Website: home-depot
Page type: account-selection
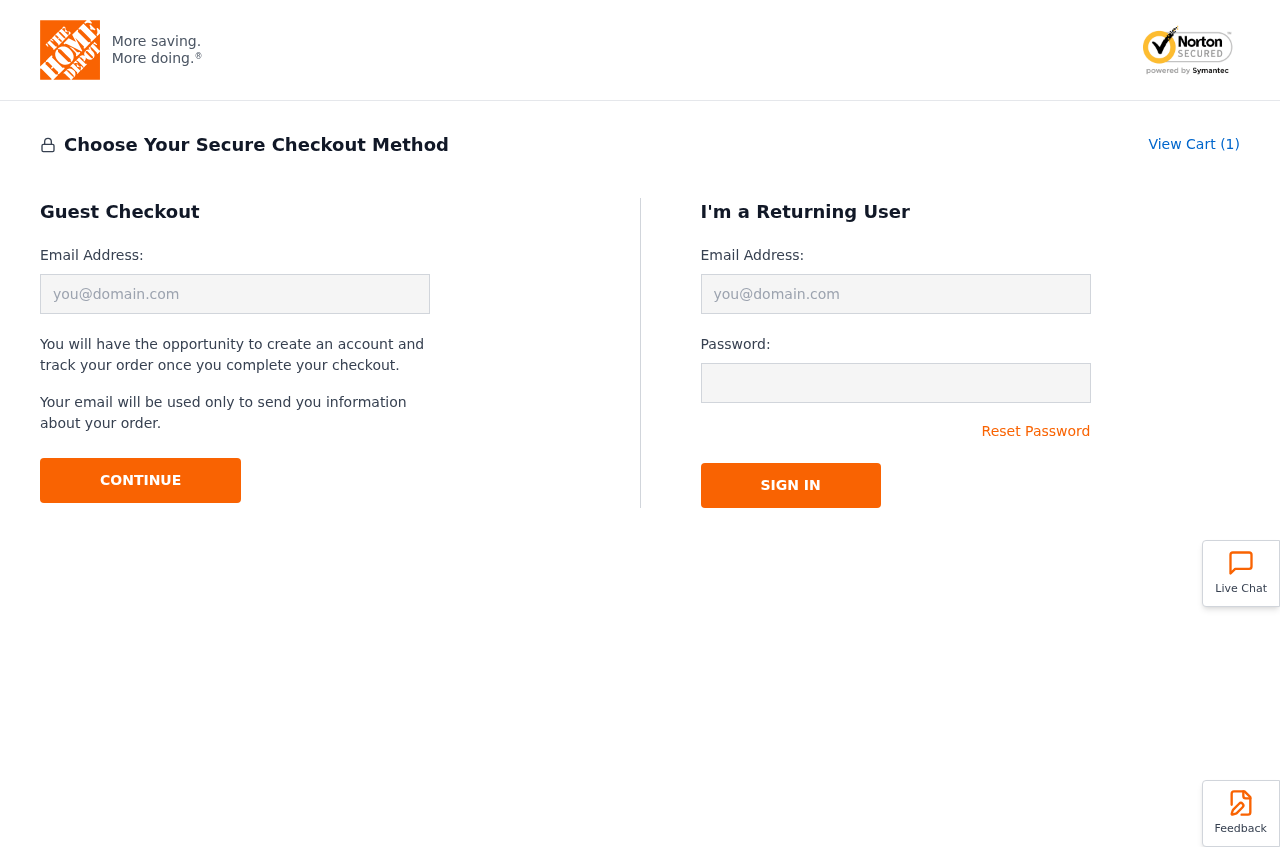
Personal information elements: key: PII_EMAIL
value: mark_schmitt@hotmail.com
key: PII_LOGIN_USERNAME
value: mark7365
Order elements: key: ORDER_NUM_ITEMS
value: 1